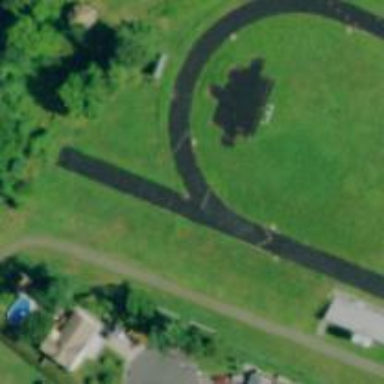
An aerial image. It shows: Track located within leisure land area.